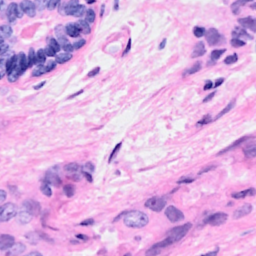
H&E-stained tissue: Breast